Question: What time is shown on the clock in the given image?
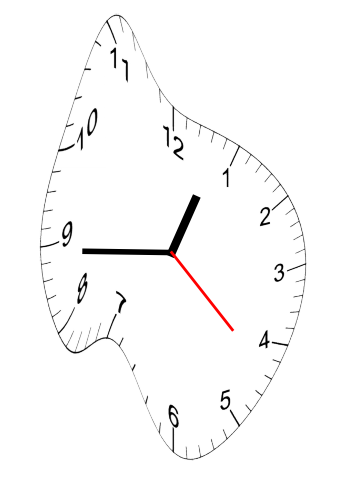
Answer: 12:44:22